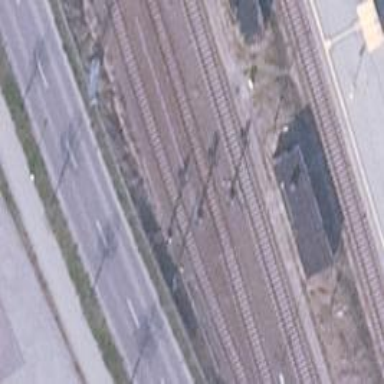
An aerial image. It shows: Railway signal.